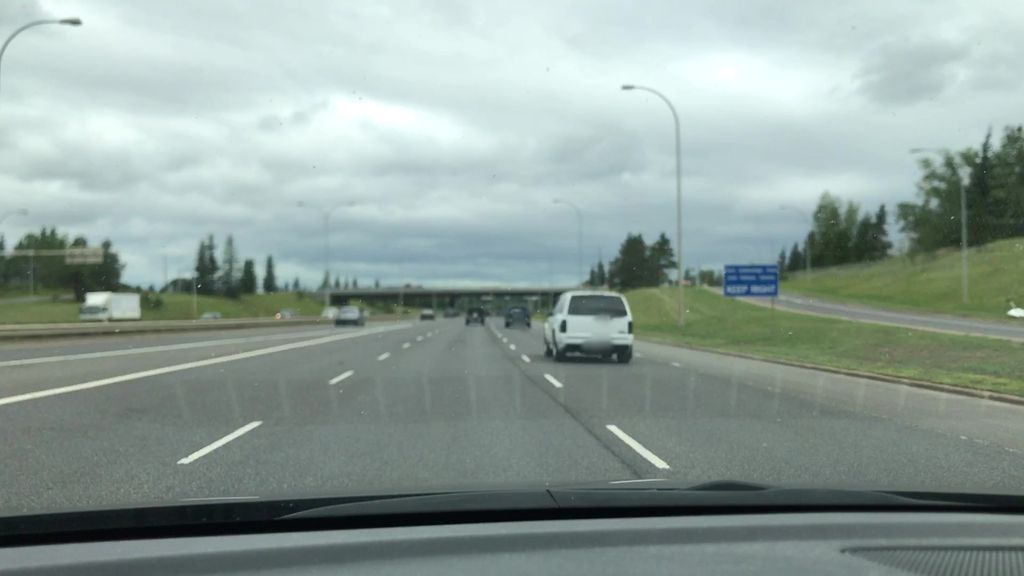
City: edmonton